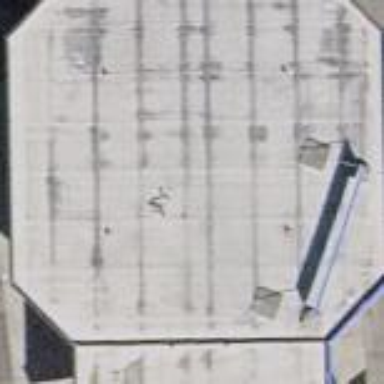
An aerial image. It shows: View of roof of building.